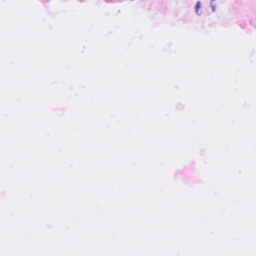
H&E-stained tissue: Breast